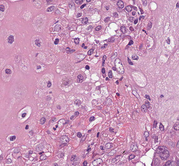
Tumor epithelial tissue: yes
Tumor-associated stroma tissue: yes
Normal tissue: no